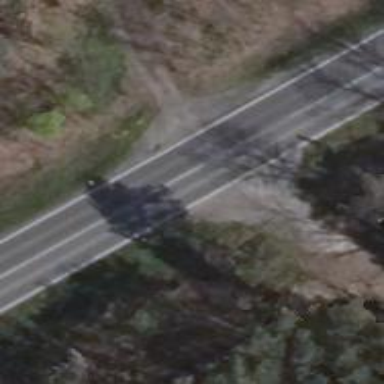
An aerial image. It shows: Asphalt road classified as primary highway.